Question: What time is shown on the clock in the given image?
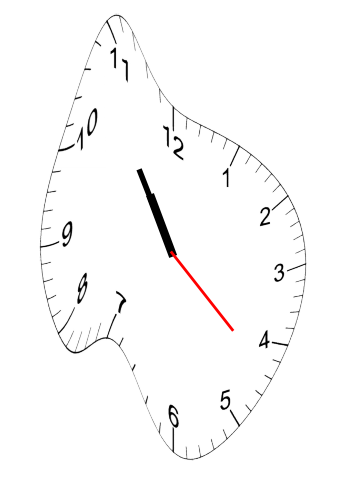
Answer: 10:54:22